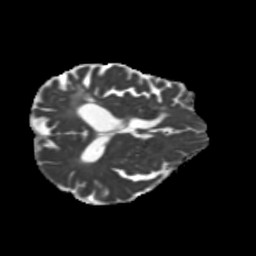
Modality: MD
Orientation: axial
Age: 64
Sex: male
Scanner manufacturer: siemens
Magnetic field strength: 3 T
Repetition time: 5.25 s
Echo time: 0.08 s